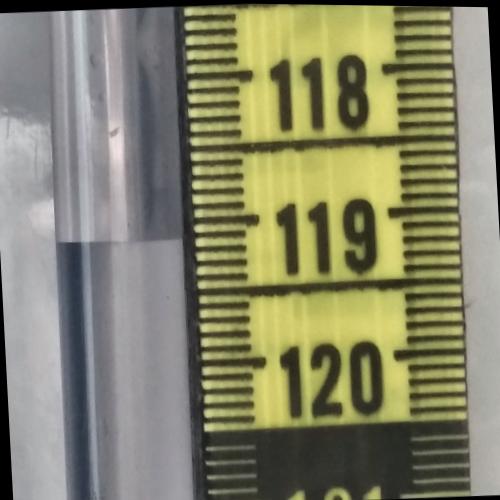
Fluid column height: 119.1 cm